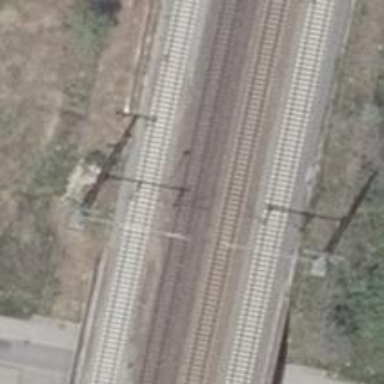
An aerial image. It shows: Railway signal.